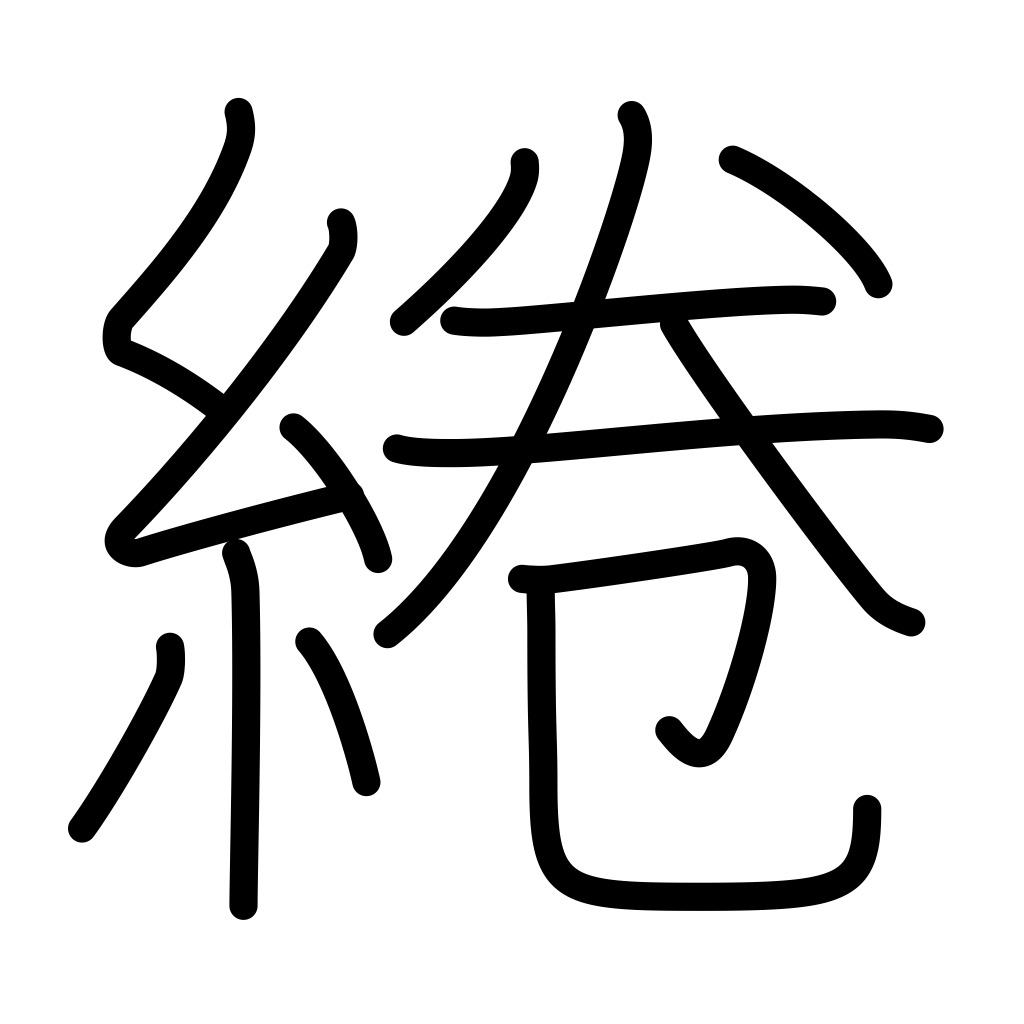
Meaning: attachment, affection